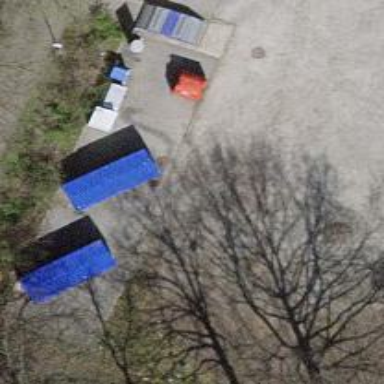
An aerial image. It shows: Recycling container at amenity designated for recycling.